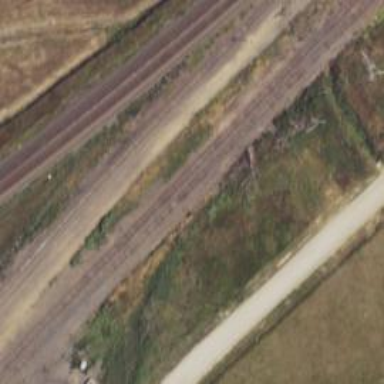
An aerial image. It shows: Railway siding with rails.